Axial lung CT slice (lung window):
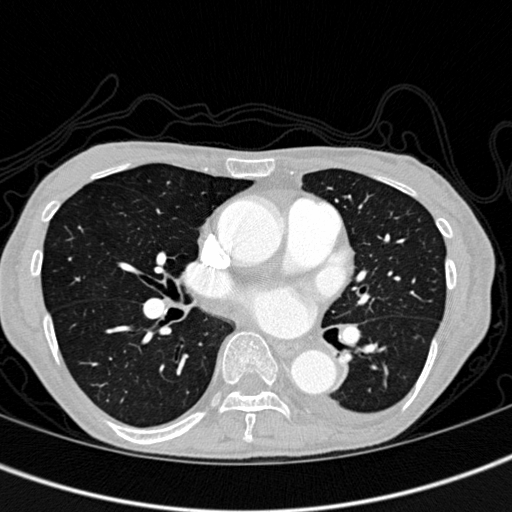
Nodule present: no